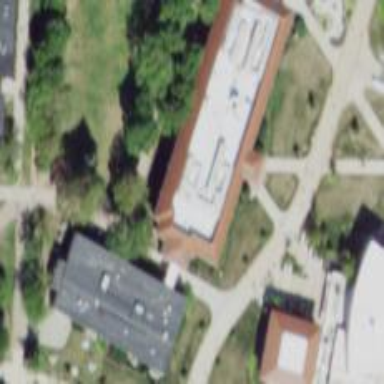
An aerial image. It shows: University building.